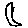
Label: moon